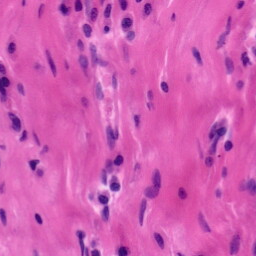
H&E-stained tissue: Tonsil